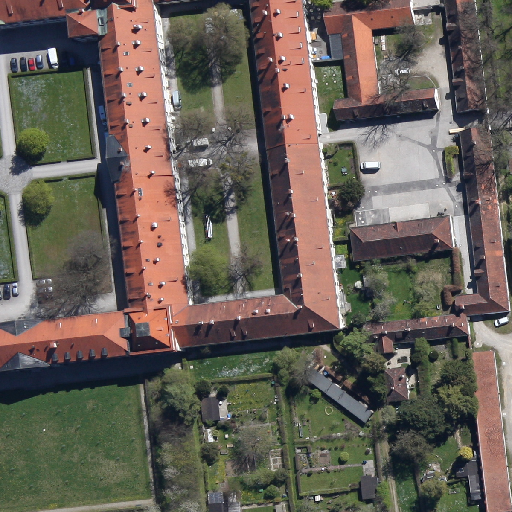
Referring expression: sidewalk